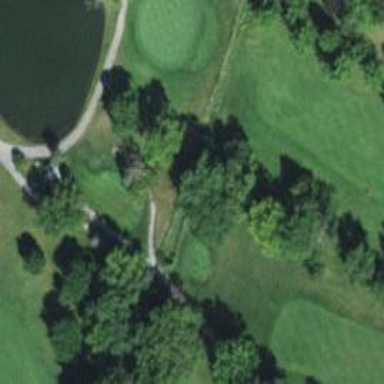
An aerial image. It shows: Path bridge with view of golf course.